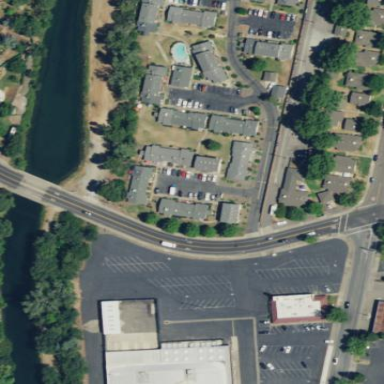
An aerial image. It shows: Residential area with apartments.